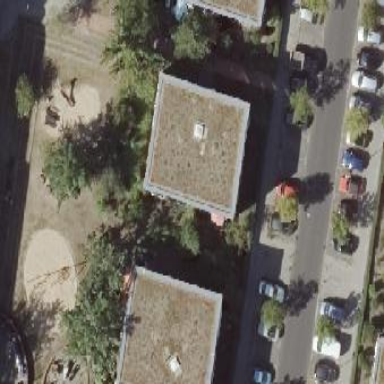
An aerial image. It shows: Flat-roofed apartment building.